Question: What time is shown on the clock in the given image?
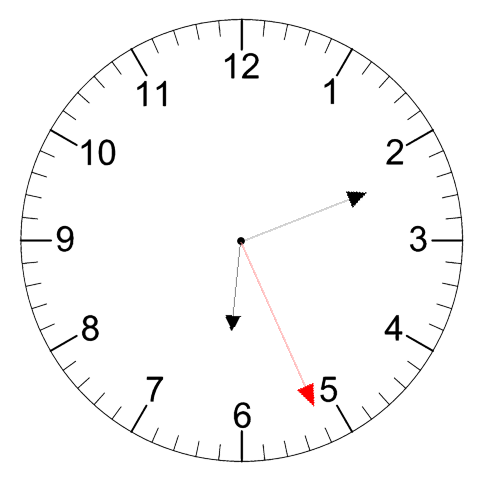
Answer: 06:11:26